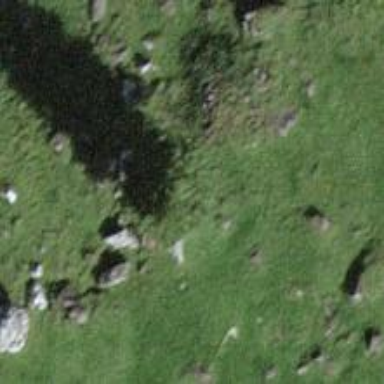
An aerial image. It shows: Evergreen needle-leaved tree.